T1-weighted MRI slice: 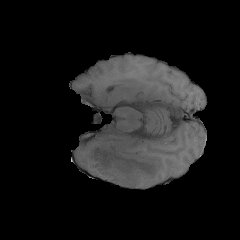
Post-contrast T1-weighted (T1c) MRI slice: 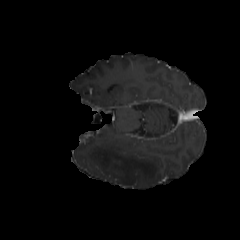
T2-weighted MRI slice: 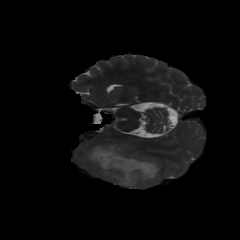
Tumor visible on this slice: yes